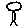
Label: tree